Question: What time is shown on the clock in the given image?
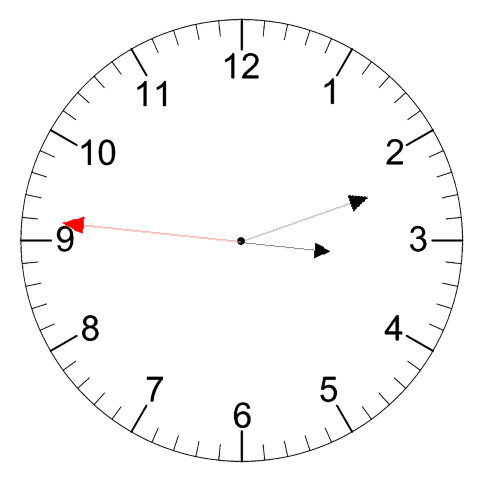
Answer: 03:11:46